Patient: sex M, age 69
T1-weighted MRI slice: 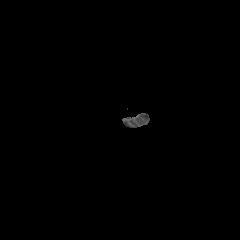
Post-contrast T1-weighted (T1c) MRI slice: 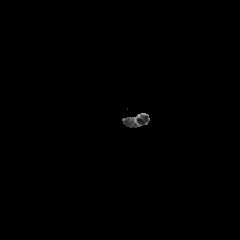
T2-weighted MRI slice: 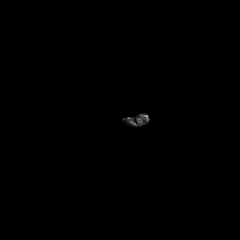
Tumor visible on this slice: no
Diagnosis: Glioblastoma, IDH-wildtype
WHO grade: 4